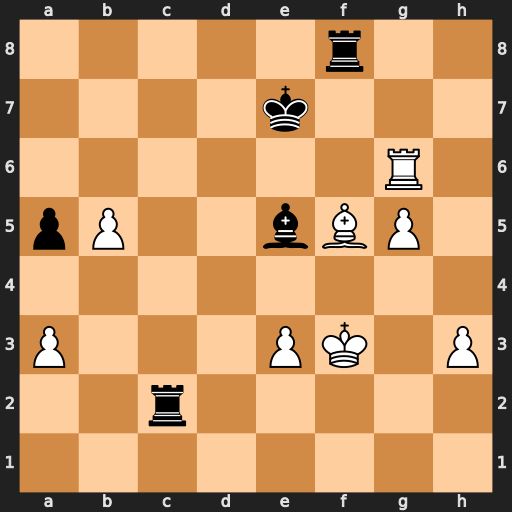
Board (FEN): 5r2/4k3/6R1/pP2bBP1/8/P3PK1P/2r5/8
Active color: w
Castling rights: -
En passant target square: -
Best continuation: Re6+ Kd8 Rxe5